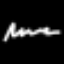
Label: squiggle